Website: home-depot
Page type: billing-address
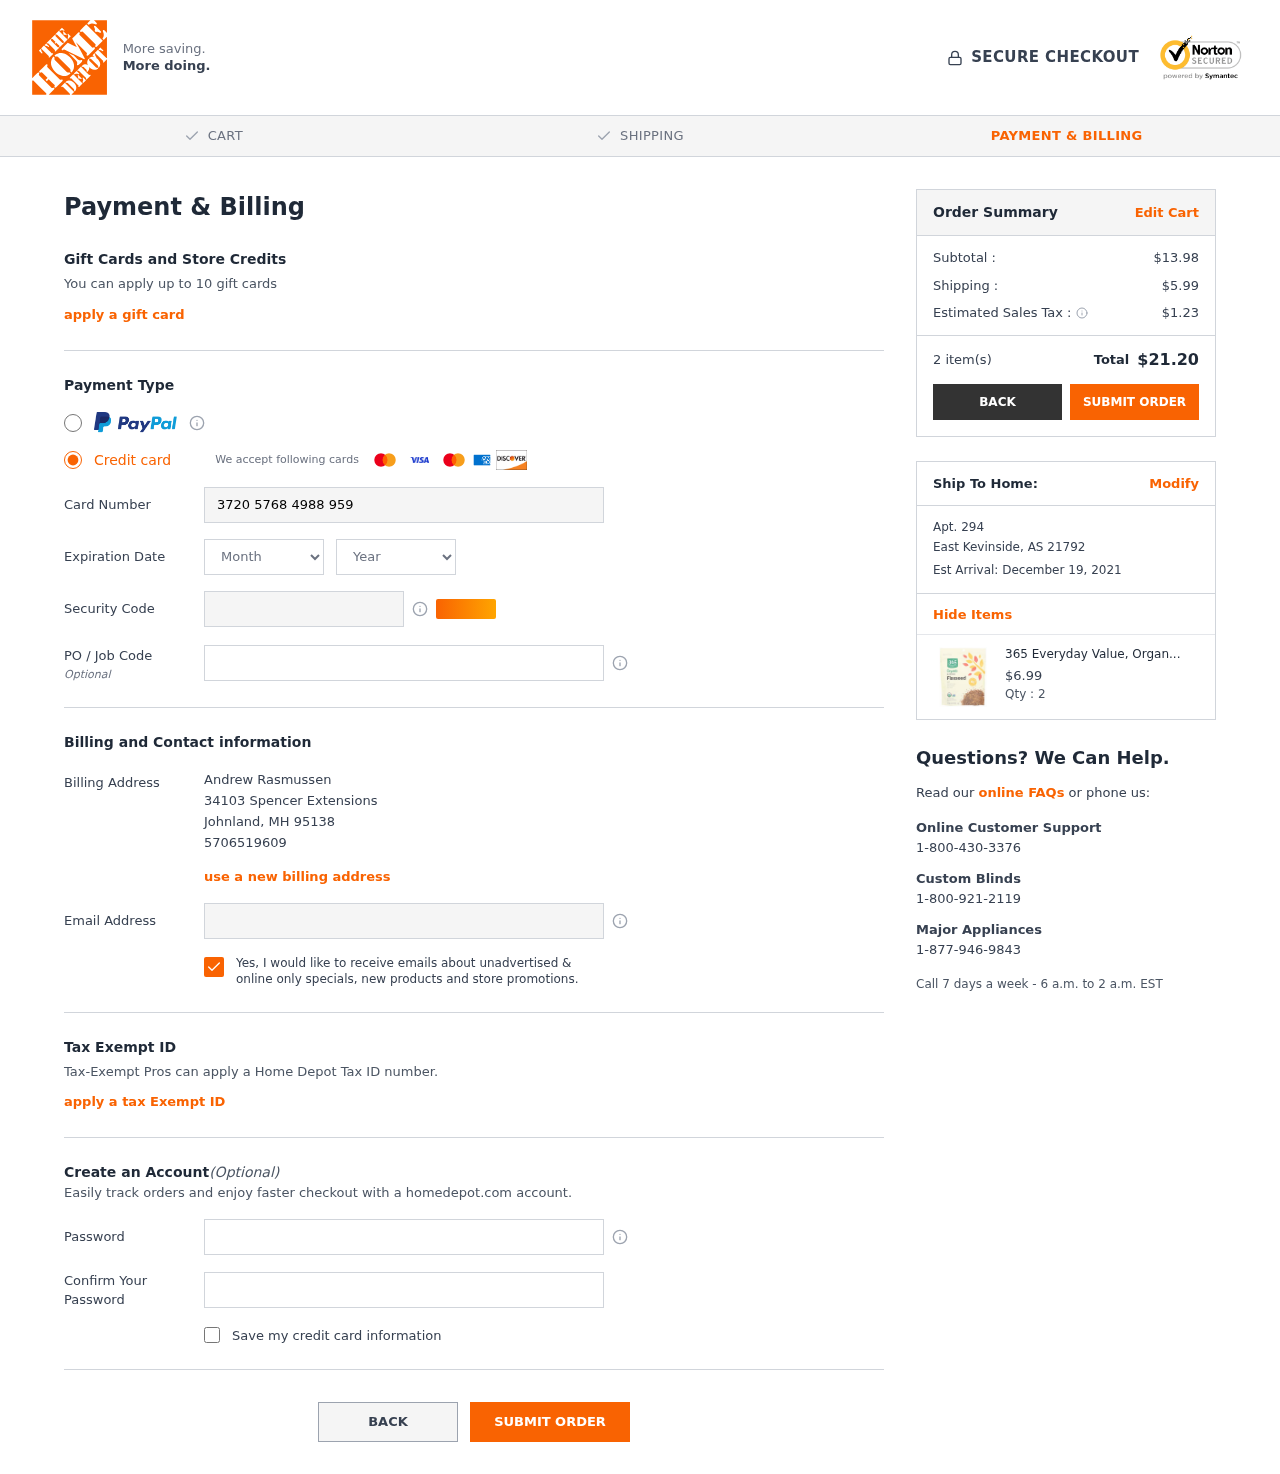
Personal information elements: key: PII_CARD_CVV
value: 2241
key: PII_CARD_EXPIRY_MONTH
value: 07
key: PII_CARD_EXPIRY_YEAR
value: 28
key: PII_CARD_NUMBER
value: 3720 5768 4988 959
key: PII_CITY
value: Johnland
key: PII_CITY2
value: East Kevinside
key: PII_EMAIL
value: andrew.rasmussen@yahoo.com
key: PII_FULLNAME
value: Andrew Rasmussen
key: PII_JOB_CODE
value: WO-414194
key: PII_PHONE
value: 5706519609
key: PII_POSTCODE
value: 95138
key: PII_POSTCODE2
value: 21792
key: PII_STATE_ABBR
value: MH
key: PII_STATE_ABBR2
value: AS
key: PII_STREET
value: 34103 Spencer Extensions
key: PII_STREET2
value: Apt. 294
Product elements: key: PRODUCT1_NAME
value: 365 Everyday Value, Organic Ground Flaxseed, 14 oz
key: PRODUCT1_PRICE
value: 6.99
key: PRODUCT1_QUANTITY
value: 2
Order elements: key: ORDER_SUBTOTAL
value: $13.98
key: ORDER_SHIPPING_COST
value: $5.99
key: ORDER_TAX
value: $1.23
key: ORDER_NUM_ITEMS
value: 2 item(s)
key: ORDER_TOTAL
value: $21.20
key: ORDER_DELIVERY_DATE
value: Est Arrival: December 19, 2021